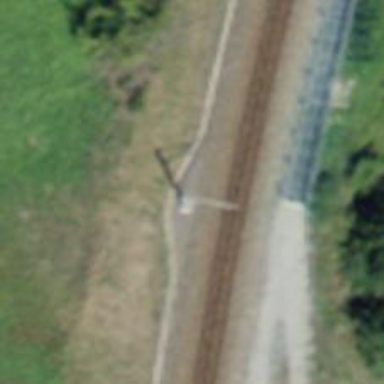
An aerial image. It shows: Catenary mast for power lines.